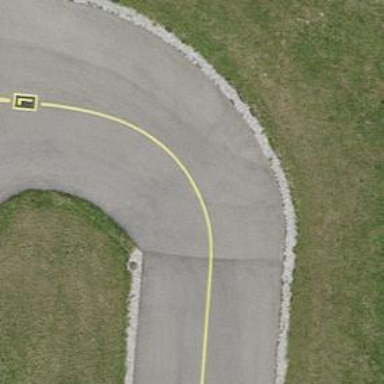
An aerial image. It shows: Taxiway at the airport with asphalt surface.